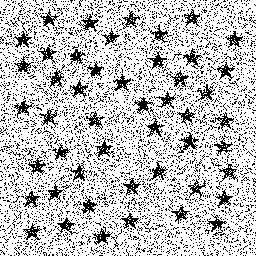
Squares: 0
Triangles: 0
Stars: 48
Total shapes: 48